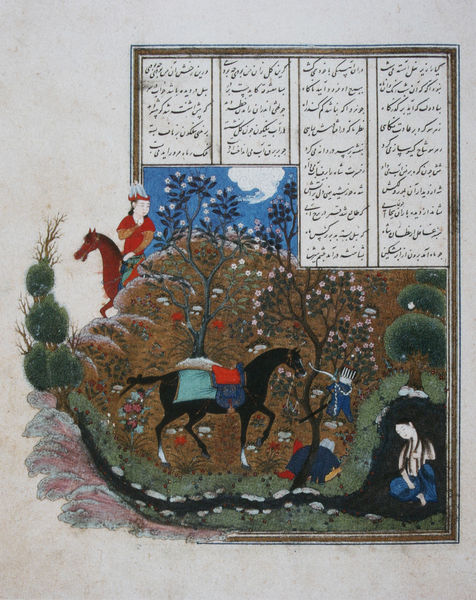
Titel: Khusraw beobachtet Shirin beim Baden
Künstler: Khwaja Ali al-Tabrizi
Standort: Istanbul
Institution: Topkapi Sarayi Bibliothek
Schlagwörter: baum, berg, blau, gemälde, himmel, mann, schlaf, wasser, weiß, wolken, bäume, fluss, gelb, grün, landschaft, menschen, mädchen, sitzen, äste, blumen, bunt, frau, hut, männer, orange, schwarz, strasse, türkis, zeichen, blüte, blüten, dame, gras, rasen, rot, weg, wolke, malerei, arme, stein, steine, tod, ast, hügel, büsche, pfad, haare, decke, paar, personen, blatt, pflanzen, höhle, prinzessin, pferd, pferde, reiter, garten, huf, hufe, rappe, sattel, schwanz, schweif, zügel, japan, schrift, wellen, papier, sitz, bogen, gebirge, spalten, naiv, rast, rand, könig, inschrift, japanerin, schriftzeichen, frühling, kirchen, kirschen, buch, orient, orientalisch, zypresse, asien, seite, illustration, text, waffen, asiatisch, helm, ritter, trense, buchseite, chinesisch, china, arabisch, ross, gefangene, märchen, gedicht, krieger, sturz, prinz, hain, verborgen, versteck, schriftstück, geliebter, geliebte, kopfschmuck, turban, miniatur, pfeil, islam, persien, handschrift, kirsche, abbildung, pfeile, tunnel, historisch, satteldecke, retter, erzählung, buchillustration, buchmalerei, persisch, baumen, sure, bäumen, allah, mohammed, kirschblüten, illuminiert, illustraion, dornröschen, japanischer garten, blüten berge, blütenbäume, secken, geolb, bäüume, allha, china japan, papioer